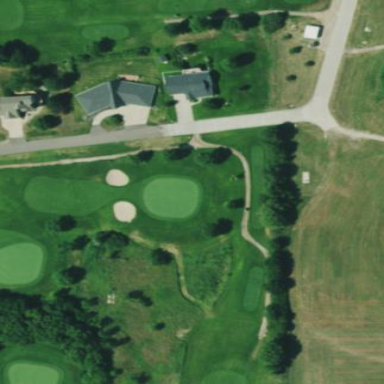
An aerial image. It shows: Rough grassy area used for golf.